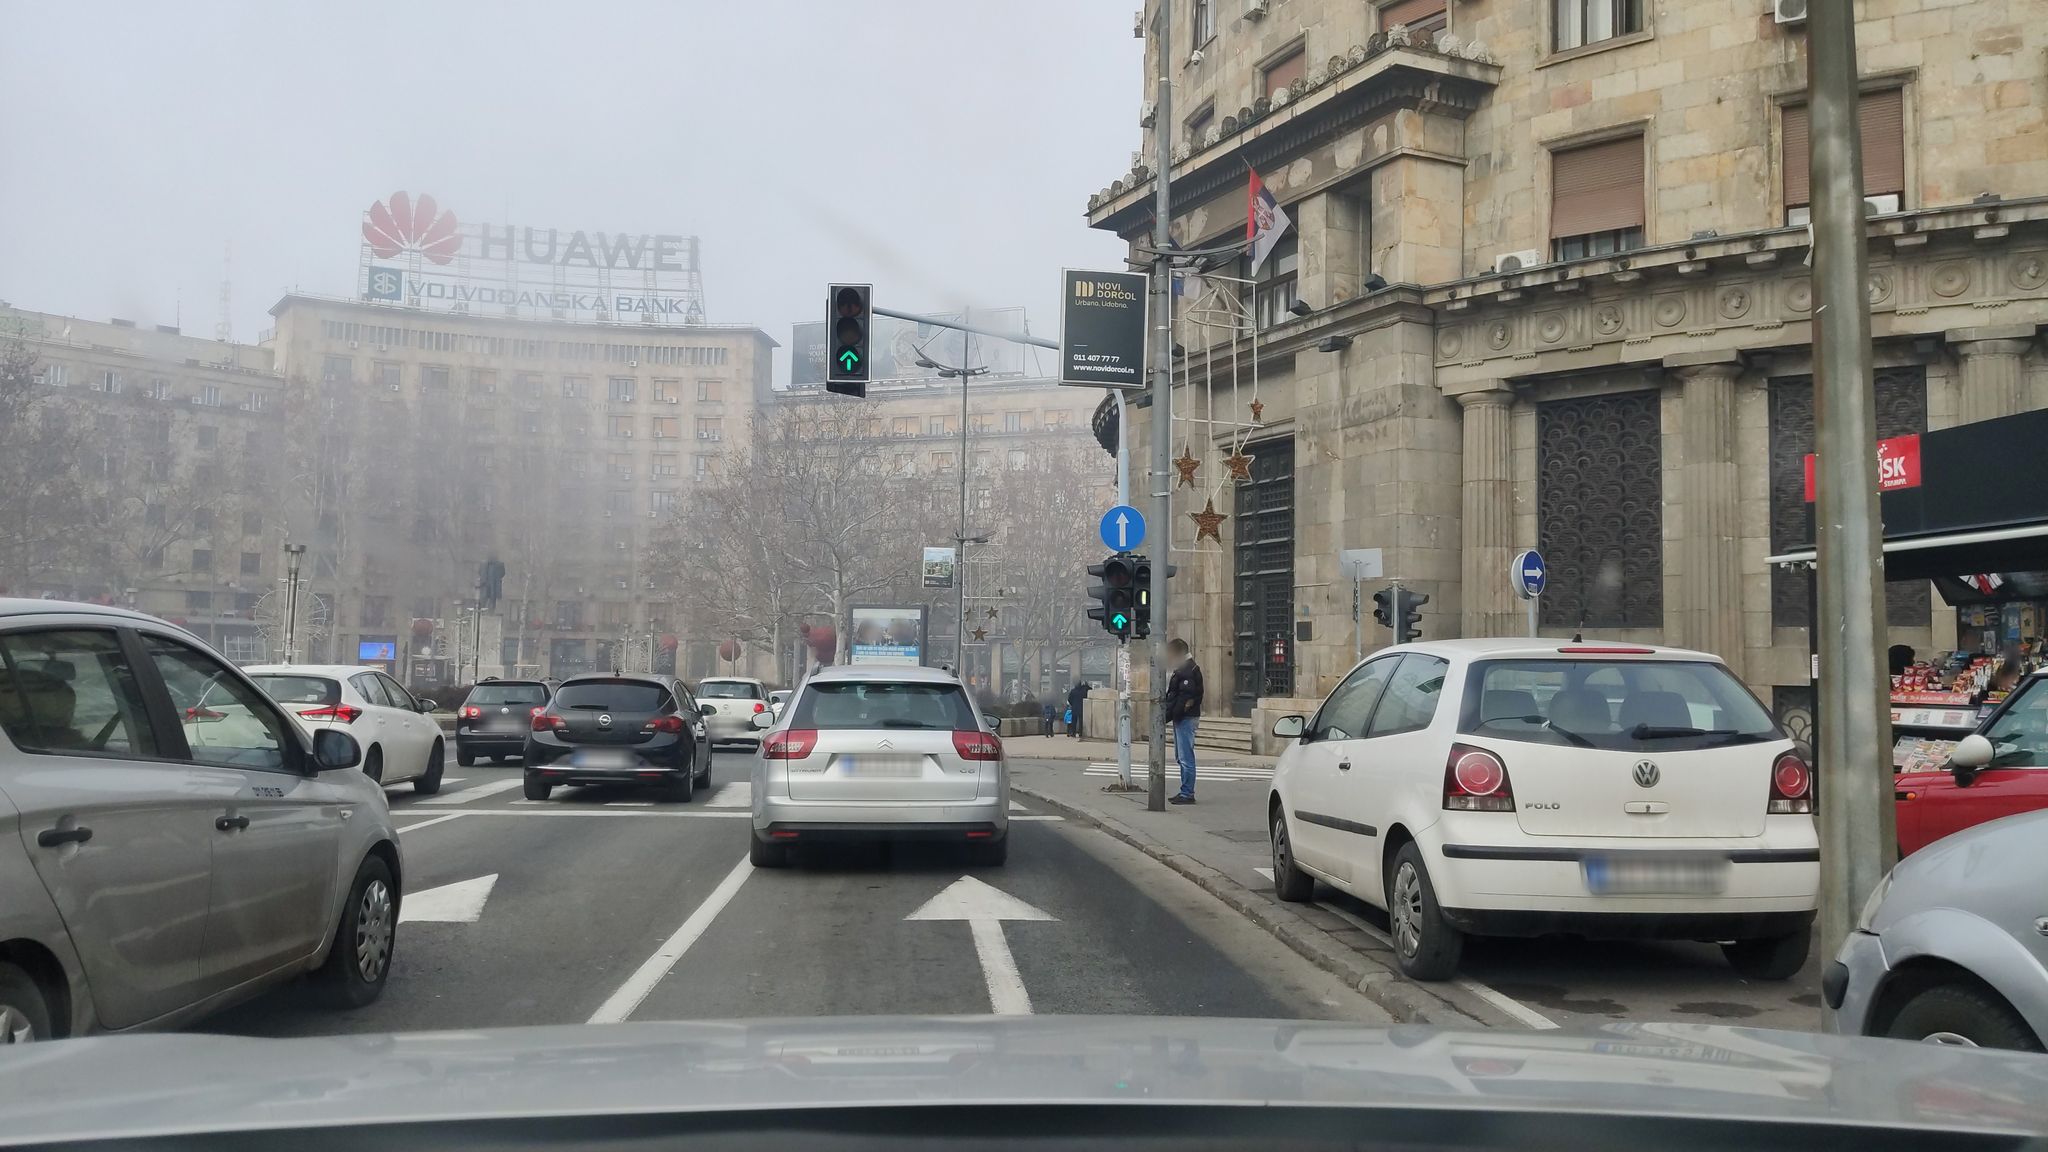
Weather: cloudy
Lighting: day
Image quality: good
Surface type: driving surface
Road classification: secondary
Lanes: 3
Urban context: urban centre
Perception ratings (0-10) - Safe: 1.54, Lively: 8.32, Beautiful: 6.11, Boring: 0.83, Depressing: 3.47, Wealthy: 7.22